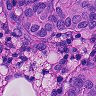
Metastatic tissue present: yes